Brain MRI, t2w sequence, axial 2D slice.
Patient: age 28, sex F, weight 95 kg, height 1.95 m
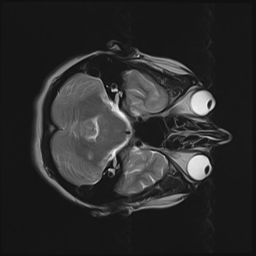